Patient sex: F
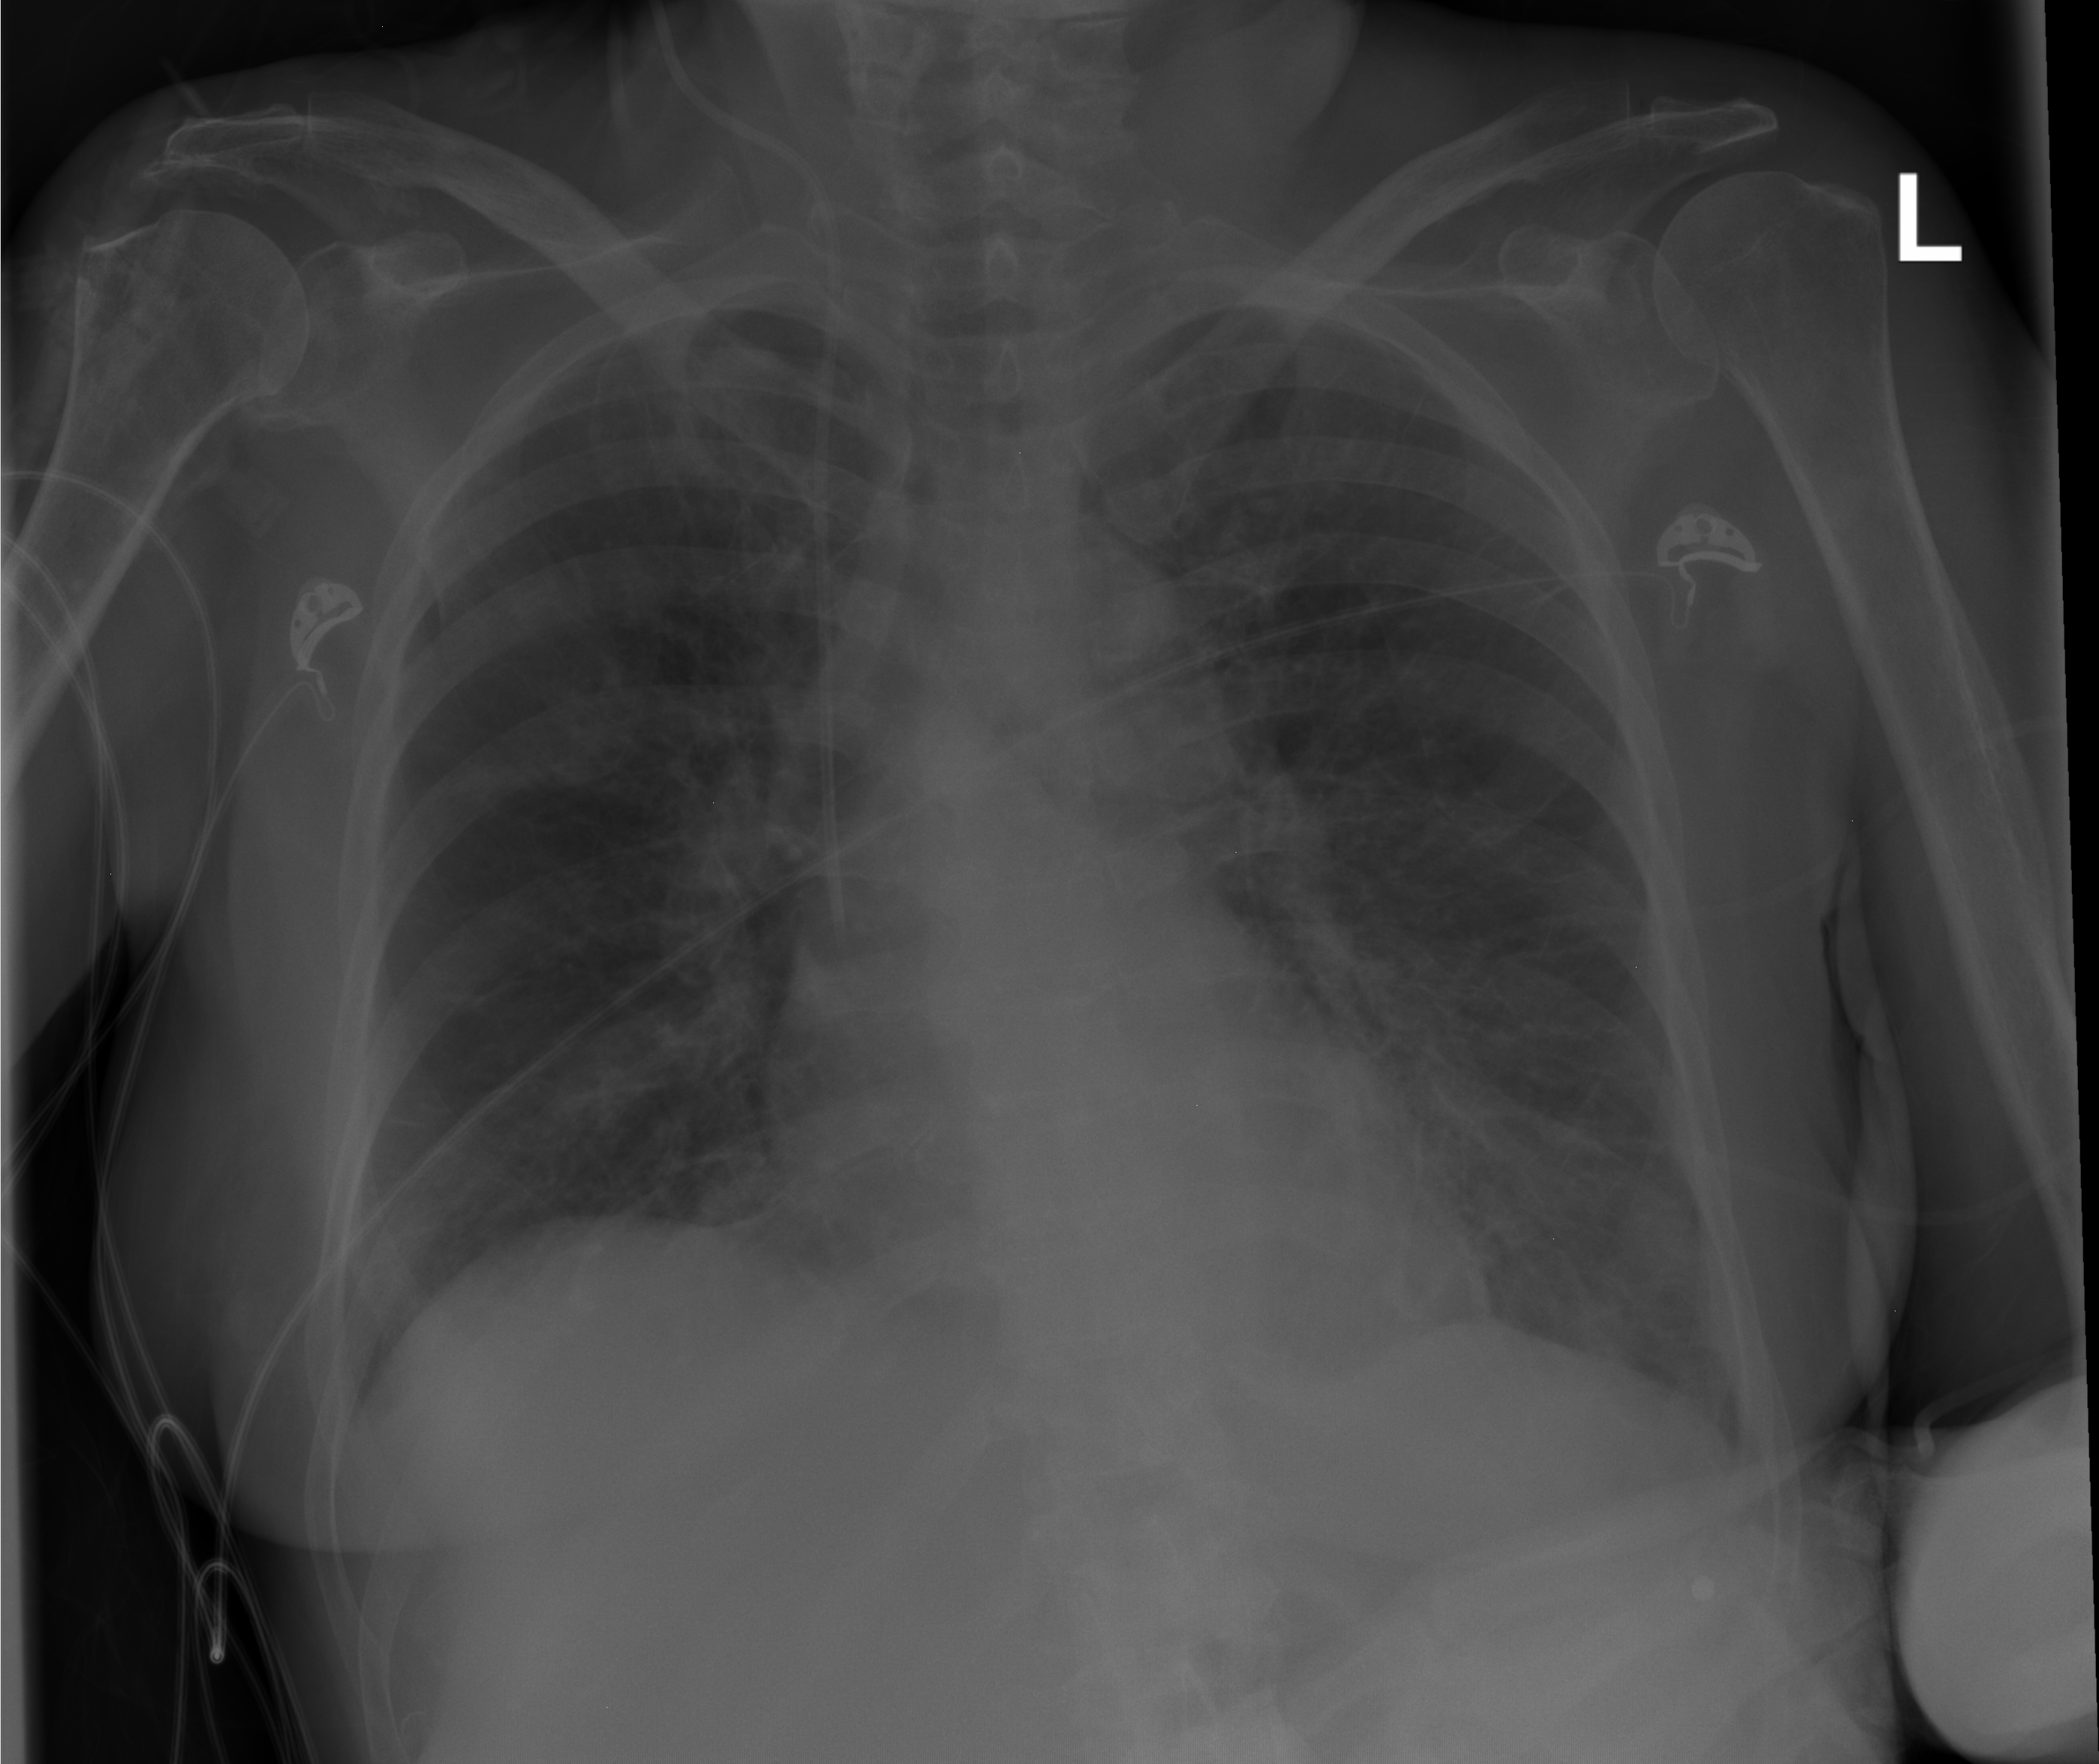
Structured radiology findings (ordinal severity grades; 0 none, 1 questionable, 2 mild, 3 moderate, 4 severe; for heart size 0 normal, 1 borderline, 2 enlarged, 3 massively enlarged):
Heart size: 0
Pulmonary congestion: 2
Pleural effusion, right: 0
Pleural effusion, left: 0
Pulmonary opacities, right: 0
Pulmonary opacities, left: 0
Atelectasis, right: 0
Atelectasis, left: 0